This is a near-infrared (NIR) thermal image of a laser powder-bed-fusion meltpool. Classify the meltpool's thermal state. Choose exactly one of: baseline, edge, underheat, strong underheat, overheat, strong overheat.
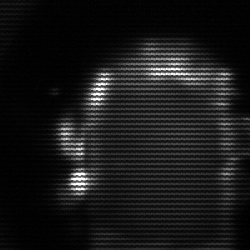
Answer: baseline